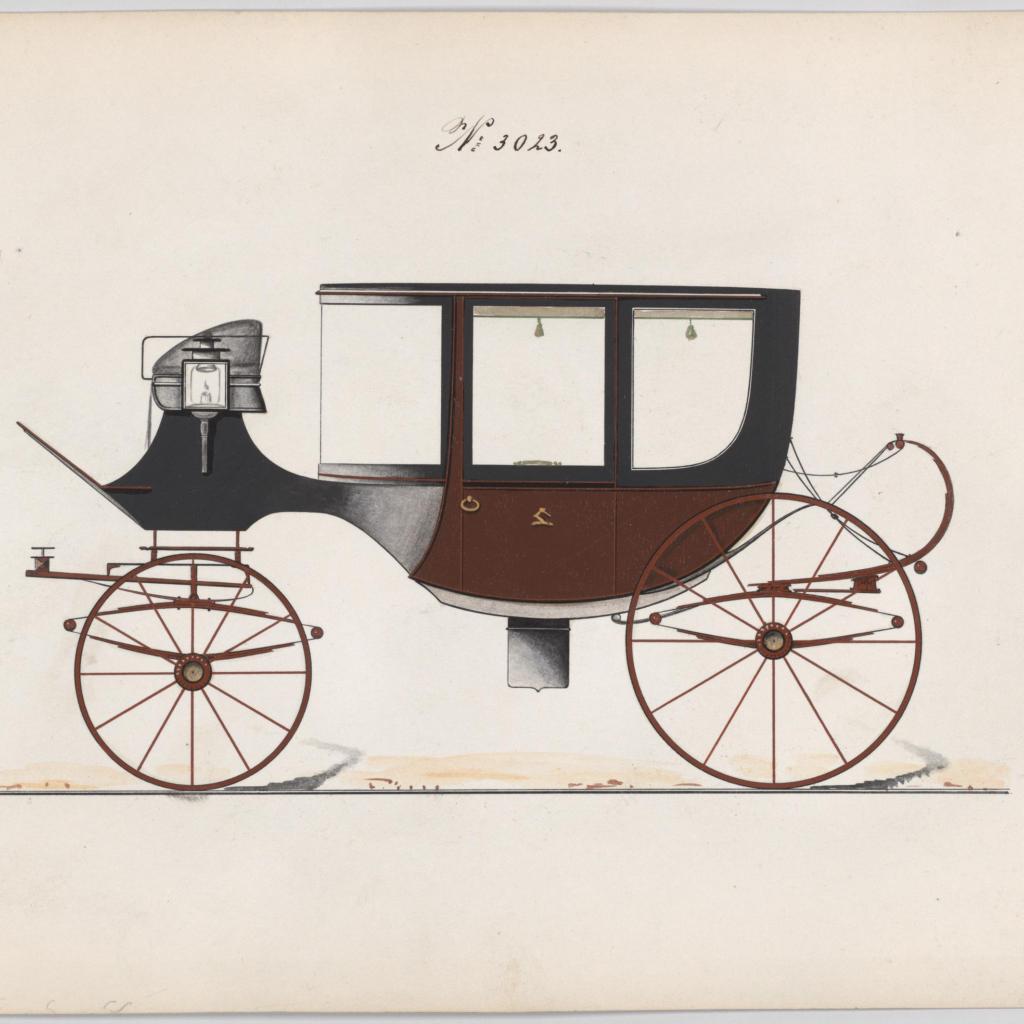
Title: Design for Coupé, no. 3023
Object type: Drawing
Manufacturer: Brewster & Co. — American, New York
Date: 1874
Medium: Pen and black ink, watercolor and gouache with gum arabic and metallic ink
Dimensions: sheet: 7 x 9 3/4 in. (17.8 x 24.8 cm)
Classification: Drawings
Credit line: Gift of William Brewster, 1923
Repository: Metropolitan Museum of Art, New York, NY